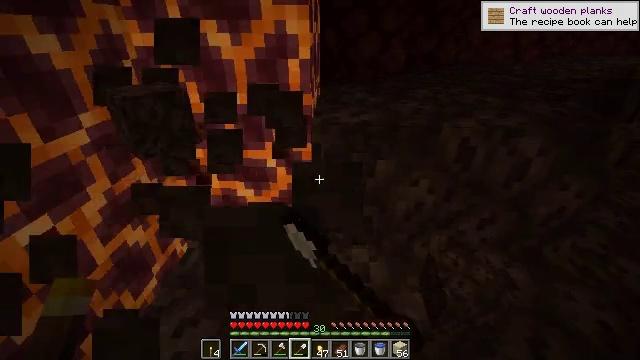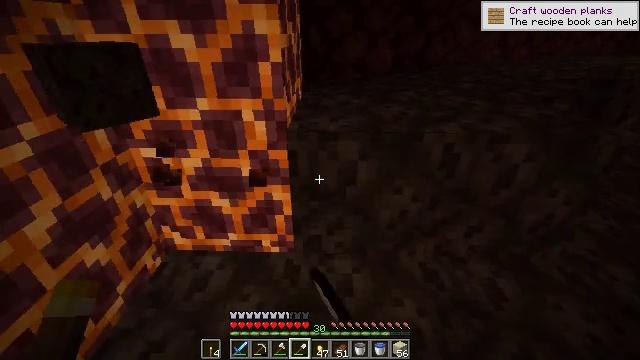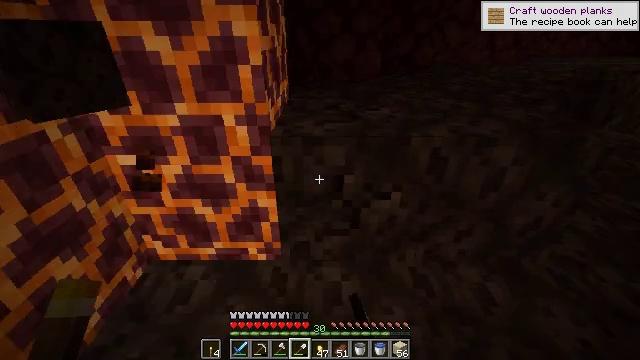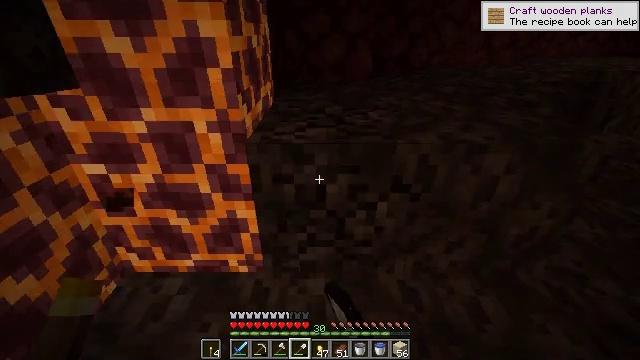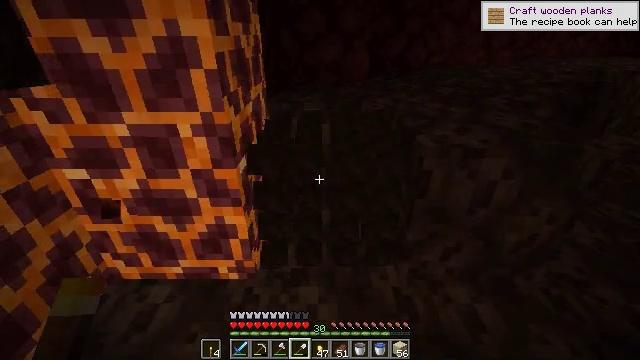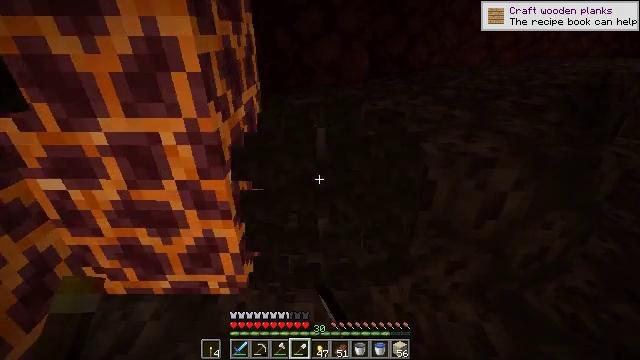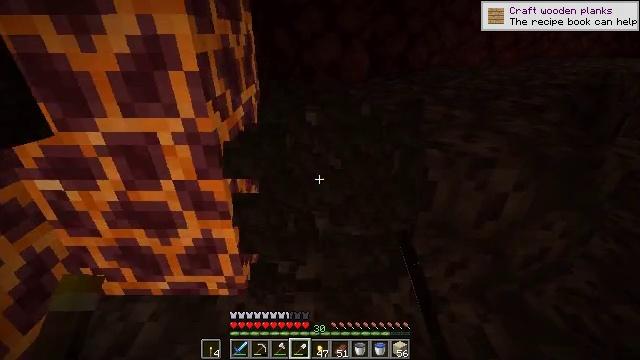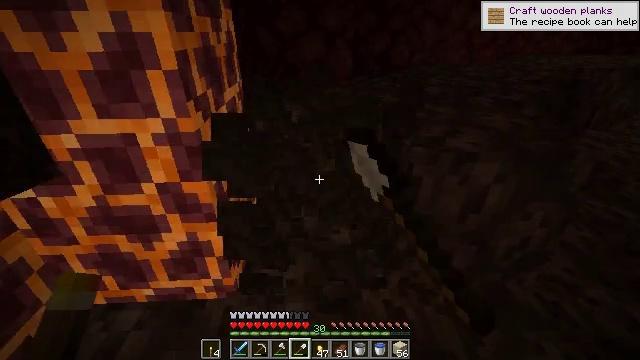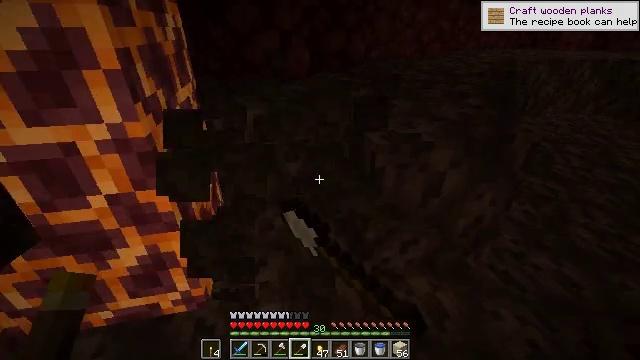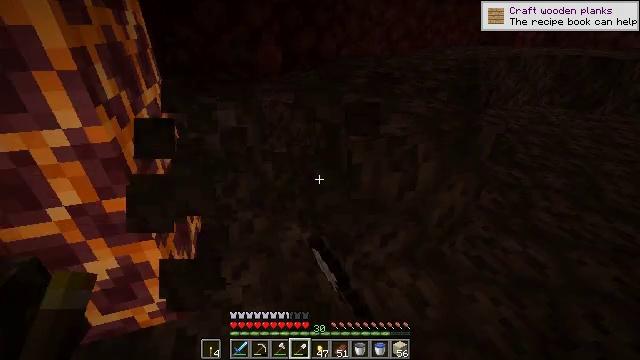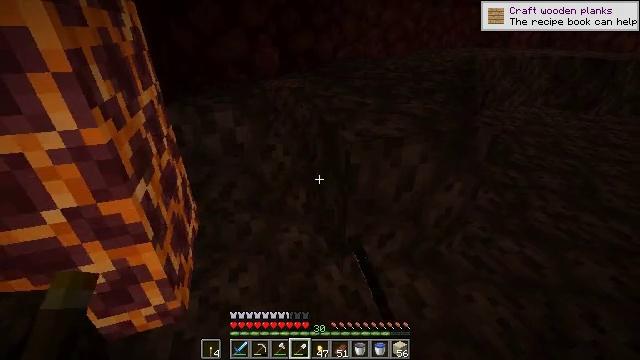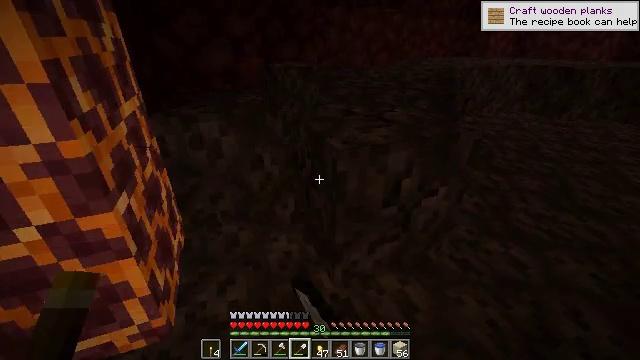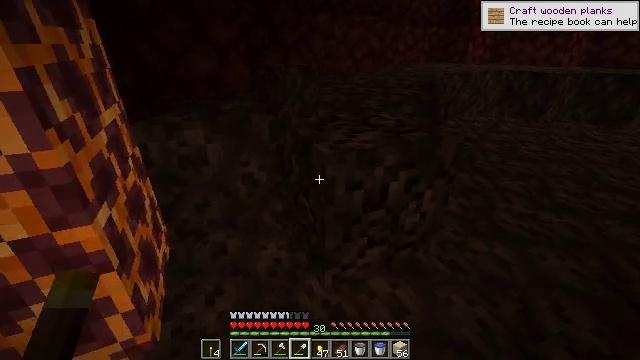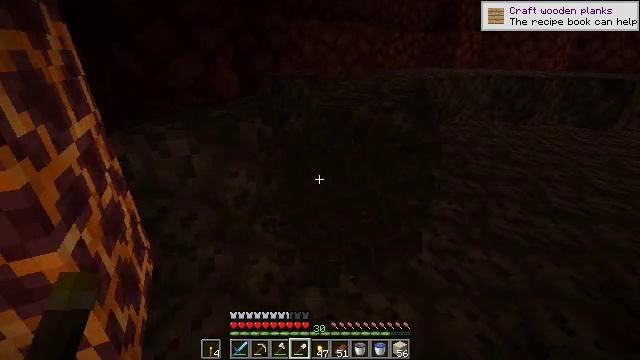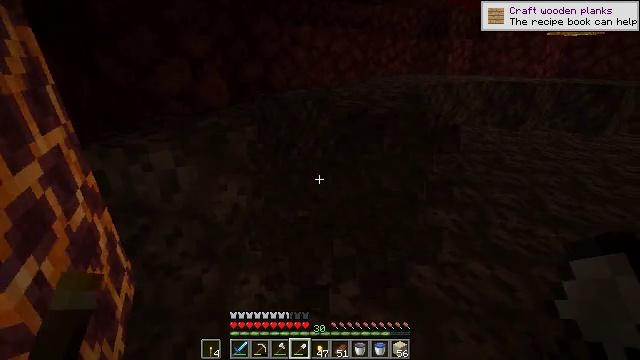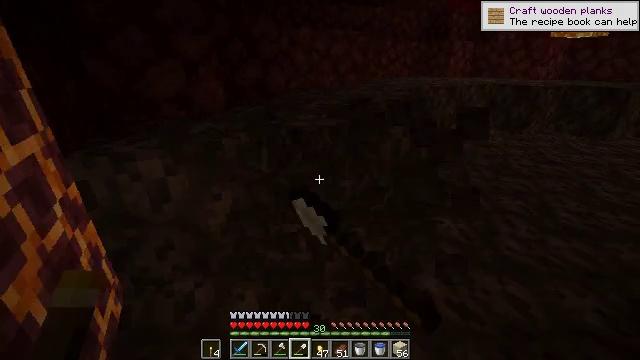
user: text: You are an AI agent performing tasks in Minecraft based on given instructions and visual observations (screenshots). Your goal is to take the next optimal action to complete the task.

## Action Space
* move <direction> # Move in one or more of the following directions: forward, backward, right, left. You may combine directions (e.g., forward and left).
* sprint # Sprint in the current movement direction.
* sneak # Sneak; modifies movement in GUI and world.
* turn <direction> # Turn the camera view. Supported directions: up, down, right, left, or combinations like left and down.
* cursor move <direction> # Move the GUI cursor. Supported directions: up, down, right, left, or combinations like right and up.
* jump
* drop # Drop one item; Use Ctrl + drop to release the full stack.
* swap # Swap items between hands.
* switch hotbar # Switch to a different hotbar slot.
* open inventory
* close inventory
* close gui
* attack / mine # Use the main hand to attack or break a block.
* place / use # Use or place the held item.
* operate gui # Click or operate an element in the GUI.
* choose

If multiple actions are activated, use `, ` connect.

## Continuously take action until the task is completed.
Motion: motion action
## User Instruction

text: Extract soul sand for building purposes.
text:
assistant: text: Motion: move forward and move right, turn right, attack / mine
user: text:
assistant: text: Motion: move forward and move right, turn right, attack / mine
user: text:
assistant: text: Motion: move forward and move right, attack / mine
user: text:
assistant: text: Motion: move forward, attack / mine
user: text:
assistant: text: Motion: attack / mine
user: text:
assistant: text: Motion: attack / mine
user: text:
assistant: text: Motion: turn right, attack / mine
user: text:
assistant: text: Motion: turn right, attack / mine
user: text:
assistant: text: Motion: turn right, attack / mine
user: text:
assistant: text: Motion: attack / mine
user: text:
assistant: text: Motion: turn right and up, attack / mine
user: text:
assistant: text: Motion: turn right and up, attack / mine
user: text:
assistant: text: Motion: move forward, turn right, attack / mine
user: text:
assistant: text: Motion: move forward, turn right and up, attack / mine
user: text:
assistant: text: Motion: move forward, attack / mine
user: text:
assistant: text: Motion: move forward, attack / mine
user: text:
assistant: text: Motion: move forward, attack / mine
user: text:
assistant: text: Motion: attack / mine
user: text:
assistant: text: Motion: turn left, attack / mine
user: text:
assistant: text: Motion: turn left, attack / mine
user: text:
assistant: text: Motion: turn left, attack / mine
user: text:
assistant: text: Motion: turn left, attack / mine
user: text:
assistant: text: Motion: attack / mine
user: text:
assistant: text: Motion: attack / mine
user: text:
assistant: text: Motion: move forward, turn right, attack / mine
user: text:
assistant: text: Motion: move forward, turn right, attack / mine
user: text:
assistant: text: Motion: move forward, turn right, attack / mine
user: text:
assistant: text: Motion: move forward, turn right, attack / mine
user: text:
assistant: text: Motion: move forward, turn right, attack / mine
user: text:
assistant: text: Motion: move forward, turn right, attack / mine